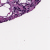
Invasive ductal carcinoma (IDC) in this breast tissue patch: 0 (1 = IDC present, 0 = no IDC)